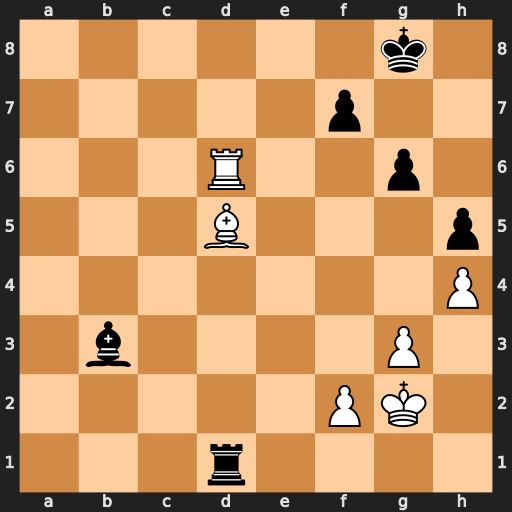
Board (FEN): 6k1/5p2/3R2p1/3B3p/7P/1b4P1/5PK1/3r4
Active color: w
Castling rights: -
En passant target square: -
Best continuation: Rxg6+ Kf8 Bxb3